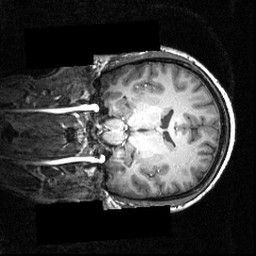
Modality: T1w
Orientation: coronal
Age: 24
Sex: male
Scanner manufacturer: siemens
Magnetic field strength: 3.951 T
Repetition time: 1.5 s
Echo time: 0.00335 s